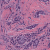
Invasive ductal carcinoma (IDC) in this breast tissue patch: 1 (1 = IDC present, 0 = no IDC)